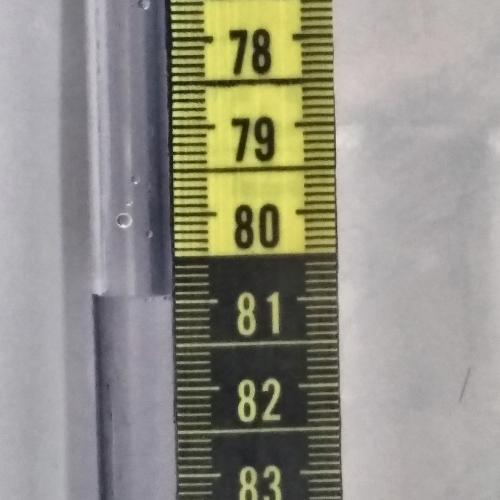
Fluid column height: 80.9 cm